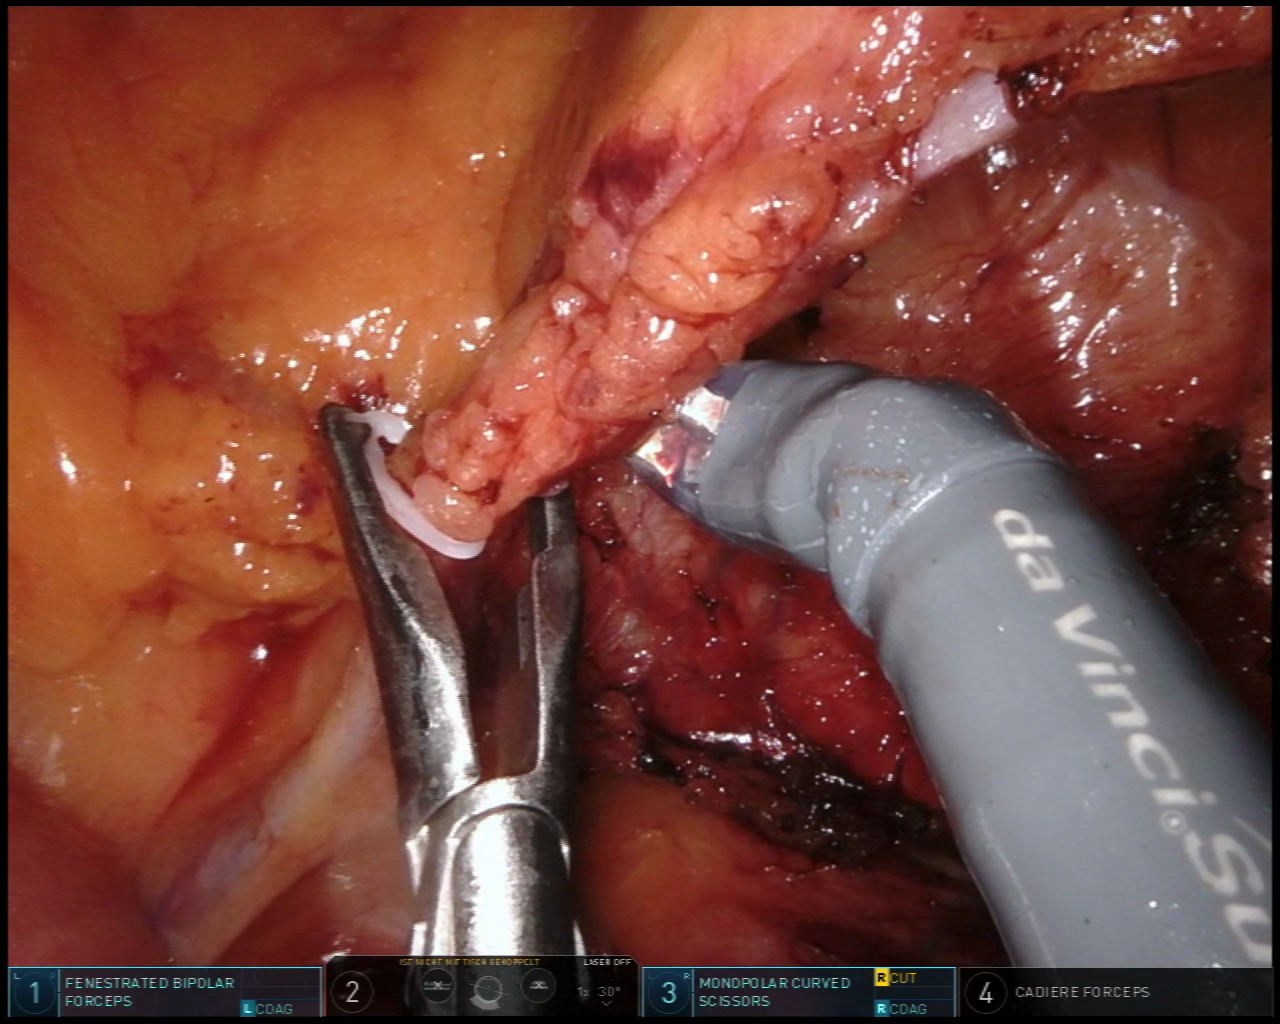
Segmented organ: intestinal_veins
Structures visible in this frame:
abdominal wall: no
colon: no
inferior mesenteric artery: no
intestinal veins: yes
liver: no
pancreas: no
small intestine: yes
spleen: no
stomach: no
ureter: no
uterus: no
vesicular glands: no